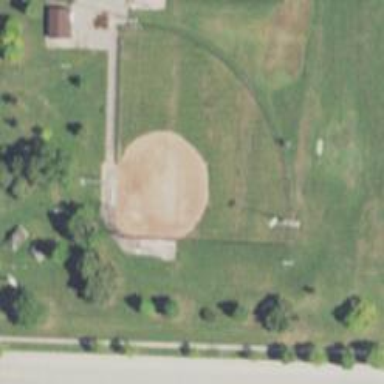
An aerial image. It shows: Baseball pitch for leisure and sports activities.